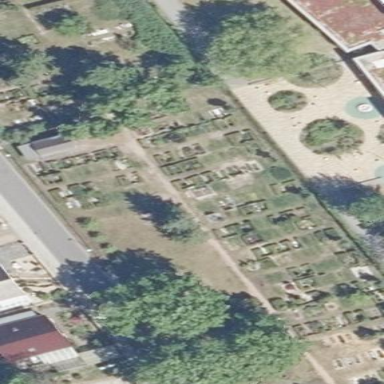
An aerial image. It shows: Cemetery.